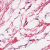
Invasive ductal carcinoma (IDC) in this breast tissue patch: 0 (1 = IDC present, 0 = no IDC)